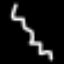
Label: squiggle